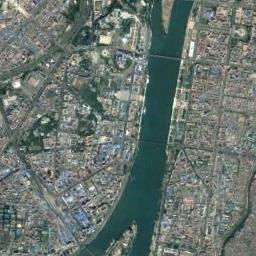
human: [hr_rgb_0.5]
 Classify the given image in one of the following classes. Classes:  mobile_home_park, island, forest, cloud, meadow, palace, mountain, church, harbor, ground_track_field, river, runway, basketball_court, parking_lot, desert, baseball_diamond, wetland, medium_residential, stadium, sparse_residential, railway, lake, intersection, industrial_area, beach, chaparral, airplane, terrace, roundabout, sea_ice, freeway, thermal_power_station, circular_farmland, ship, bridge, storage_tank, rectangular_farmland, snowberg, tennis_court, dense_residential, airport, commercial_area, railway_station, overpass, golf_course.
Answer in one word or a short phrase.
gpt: river